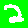
Digit: 2